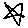
Label: star